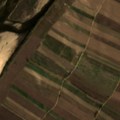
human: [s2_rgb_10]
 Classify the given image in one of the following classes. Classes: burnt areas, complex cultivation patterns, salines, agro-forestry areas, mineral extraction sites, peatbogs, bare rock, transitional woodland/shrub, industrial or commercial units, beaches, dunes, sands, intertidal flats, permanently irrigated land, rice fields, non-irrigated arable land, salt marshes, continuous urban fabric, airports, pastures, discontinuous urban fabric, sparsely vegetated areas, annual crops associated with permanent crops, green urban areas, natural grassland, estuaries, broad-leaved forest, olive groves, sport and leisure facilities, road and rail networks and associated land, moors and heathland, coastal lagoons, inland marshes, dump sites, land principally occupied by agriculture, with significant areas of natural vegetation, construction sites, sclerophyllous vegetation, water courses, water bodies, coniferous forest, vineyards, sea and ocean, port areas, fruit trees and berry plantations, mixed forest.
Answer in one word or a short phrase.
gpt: permanently irrigated land, complex cultivation patterns, beaches, dunes, sands, water courses